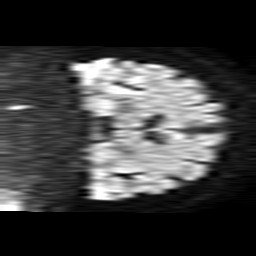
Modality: TRACE
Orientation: coronal
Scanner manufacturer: philips
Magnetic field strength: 1.5 T
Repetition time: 3.542 s
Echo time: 0.09411 s